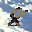
Label: 8